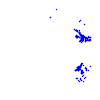
Particle: electron